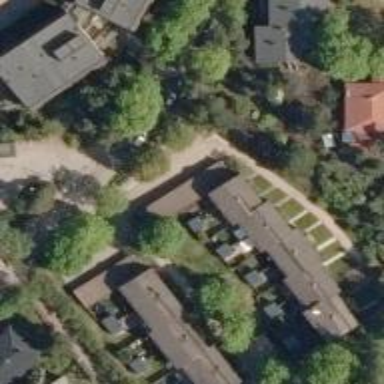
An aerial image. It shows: Terrace building.